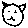
Label: cat